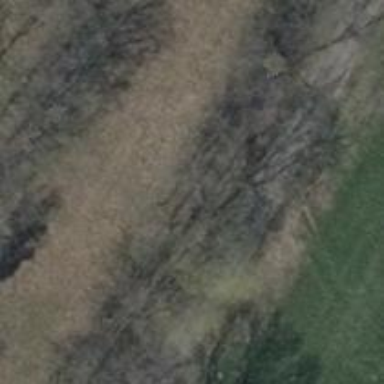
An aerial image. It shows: Row of trees in natural setting.